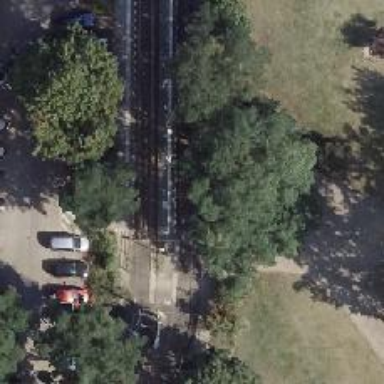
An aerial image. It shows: Tram stop position for public transport.